Field crop: maize
Growth stage: 2
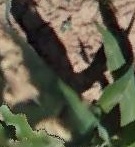
Species: maize